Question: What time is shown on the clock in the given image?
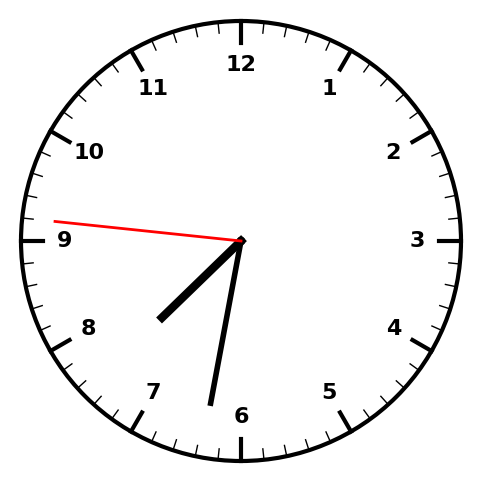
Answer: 07:31:46